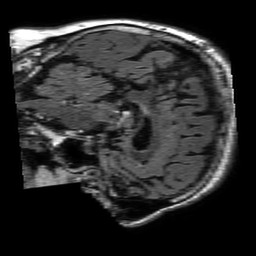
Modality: FLAIR
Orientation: sagittal
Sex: male
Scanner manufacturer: philips
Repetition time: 11 s
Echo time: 0.125 s